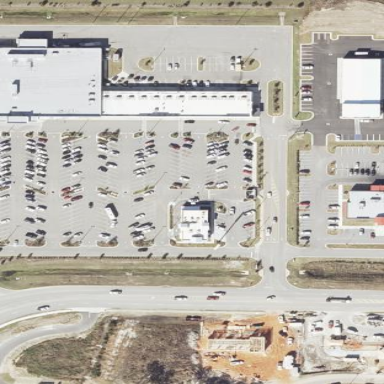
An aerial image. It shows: Parking area.